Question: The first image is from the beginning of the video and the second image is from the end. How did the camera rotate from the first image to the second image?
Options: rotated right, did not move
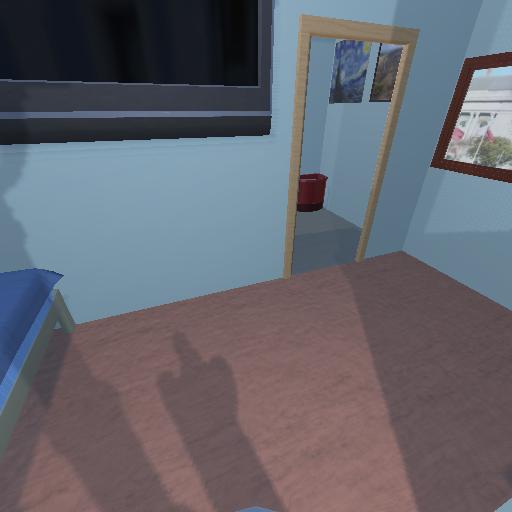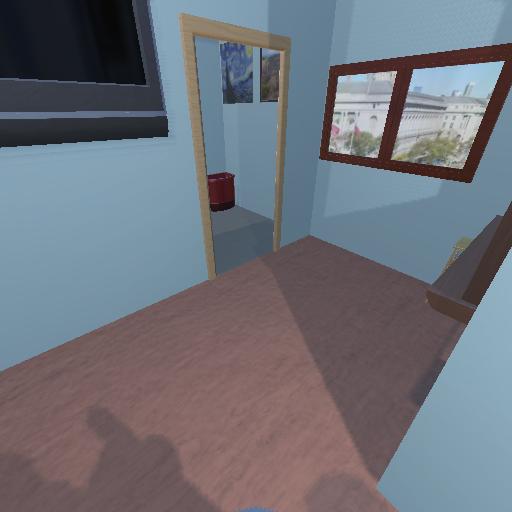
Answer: rotated right